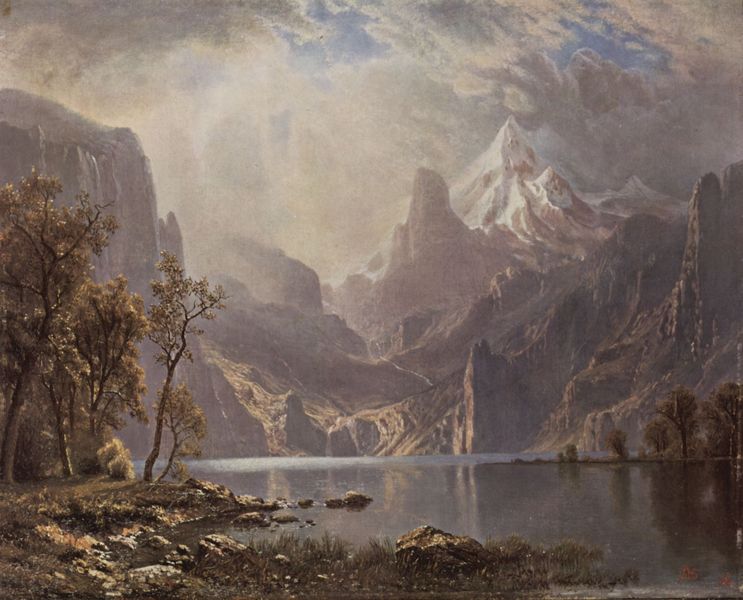
Titel: Lake Tahoe
Künstler: Albert Bierstadt
Standort: Cambridge (Massachusetts)
Institution: Fogg Art Museum
Schlagwörter: baum, berg, blau, blätter, dunkel, felsen, gemälde, gestein, gewitter, himmel, laub, schatten, wasser, weiß, wolken, bäume, fluss, gelb, grün, landschaft, ocker, see, teich, ufer, äste, grau, hell, licht, schwarz, eis, gras, rose, schnee, weg, wiese, wolke, beige, malerei, wand, silber, spitze, stein, steine, signatur, spiegel, ast, einsamkeit, ferne, gräser, halme, horizont, natur, spiegelung, wind, zweige, gewässer, pfad, sonne, wasserspiegelung, insel, pflanze, pflanzen, tal, wald, wasserfall, anhöhe, himmelblau, klar, strand, ruhe, rahmung, ansicht, abhang, berge, fels, felswand, gebirge, gipfel, gletscher, hang, sonnenlicht, dunst, nebel, landschaftsmalerei, alm, geröll, massiv, schlucht, steil, herbst, idylle, kies, stille, böschung, romantik, sturm, stämme, wetter, reflexe, hoch, menschenleer, lichtreflexe, reflexion, panorama, regen, diesig, alpen, bergspitze, ideal, abbruch, felsig, schweiz, norwegen, lichtstrahlen, schein, landschaftsbild, lac, dramatisch, echo, steinchen, reflektion, brocken, gestrüpp, hänge, fjord, eichen, einblick, kitsch, menschenleere, bergsee, göttlich, alpes, eau, montagnes, bergmassiv, flüsse, schmelzwasser, montagne, pierre, pierres, nuage, nuages, grate, skandinavien, neige, alpensee, wolkenloch, feuilles, matterhorn, eisschmelze, west, américain, gletshcer, keine tiere, nat, schneehaube, tolkien, schneekuppe, tempête, l'eau, abres, haute, alpe, lay, motagne